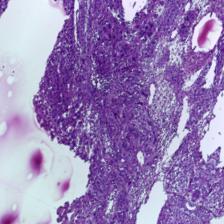
Diagnosis: OSCC